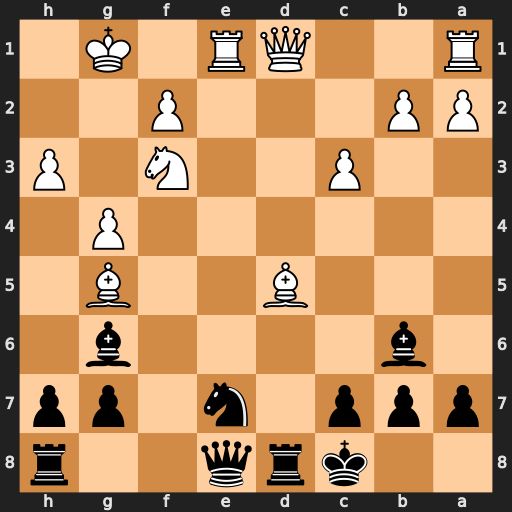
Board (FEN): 2krq2r/ppp1n1pp/1b4b1/3B2B1/6P1/2P2N1P/PP3P2/R2QR1K1
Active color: b
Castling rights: -
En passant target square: -
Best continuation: Rxd5 Qxd5 Nxd5